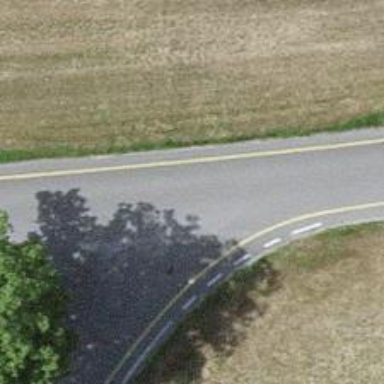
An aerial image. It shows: Tertiary road with asphalt surface.